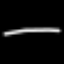
Label: line